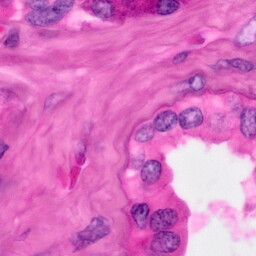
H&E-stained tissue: Pancreatic